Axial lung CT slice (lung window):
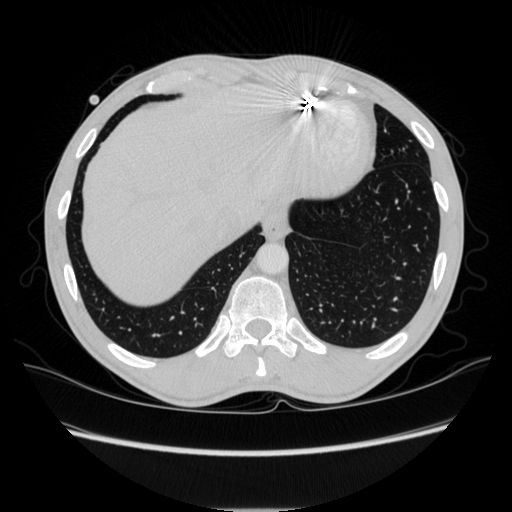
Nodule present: no